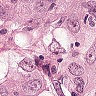
Metastatic tissue present: yes